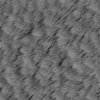
Atmospheric dust classification: not_dusty